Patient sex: M
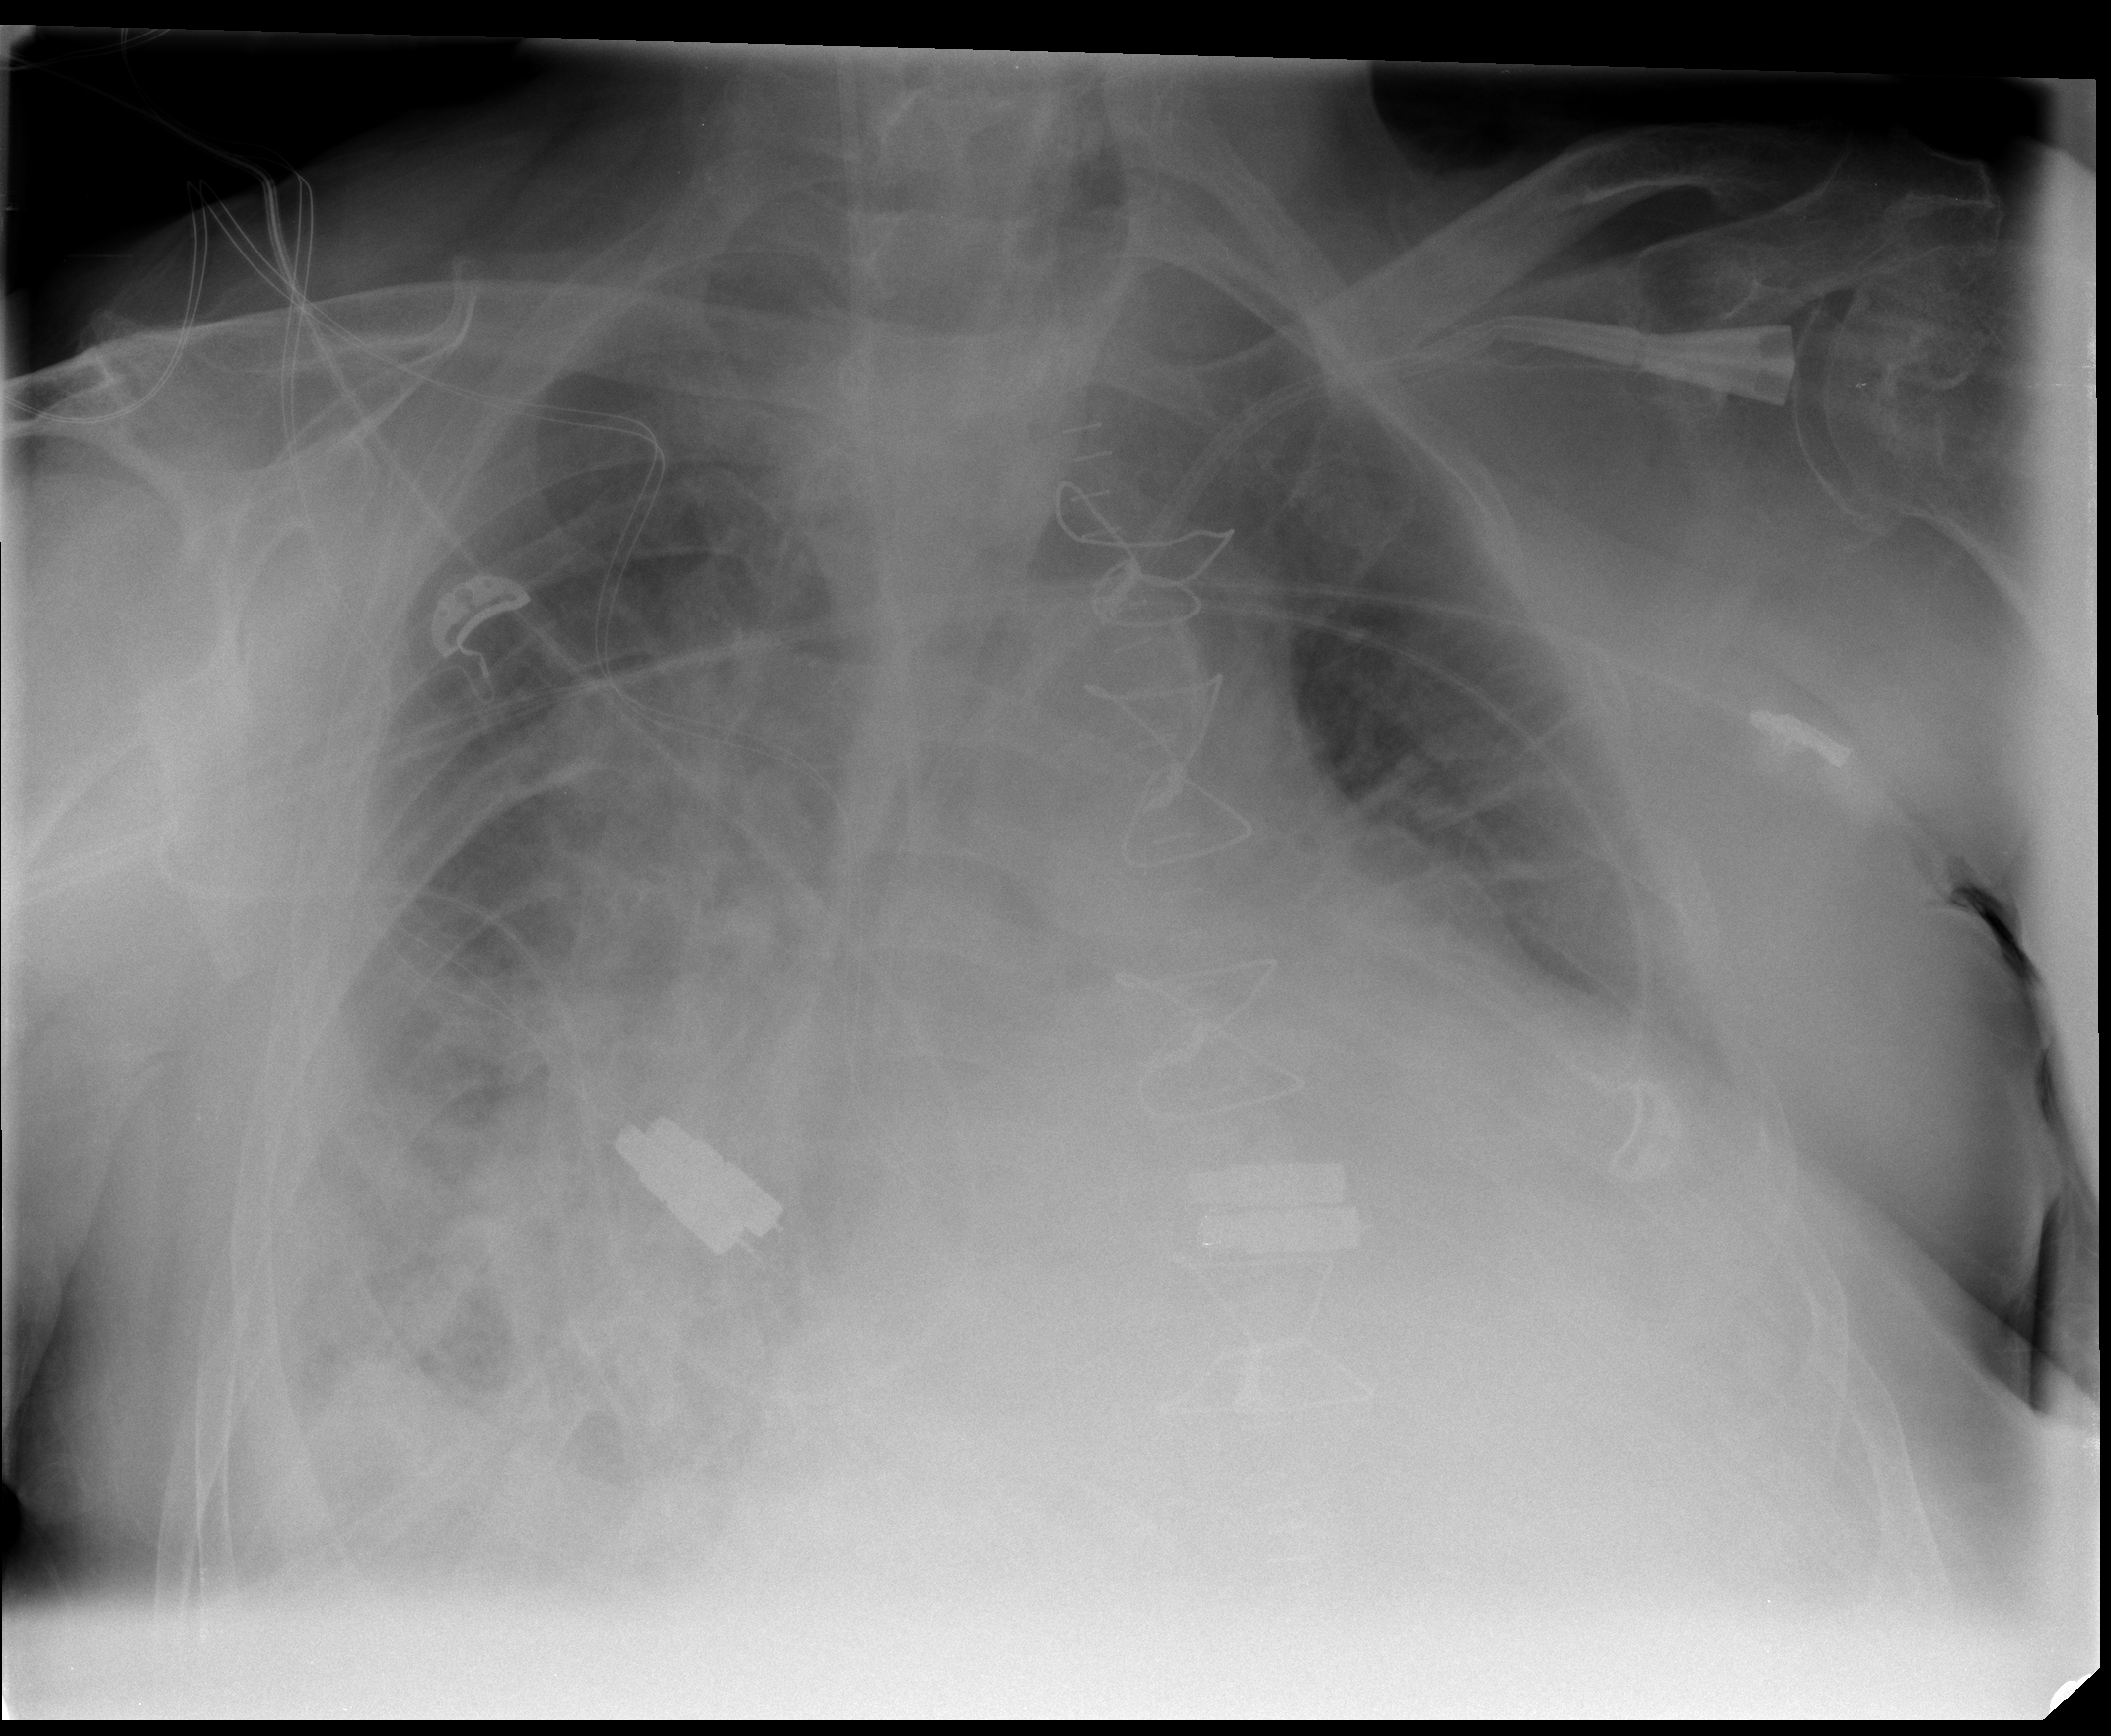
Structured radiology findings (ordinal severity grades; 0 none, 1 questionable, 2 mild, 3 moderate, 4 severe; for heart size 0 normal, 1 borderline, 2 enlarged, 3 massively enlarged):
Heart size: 3
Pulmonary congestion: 3
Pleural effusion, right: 2
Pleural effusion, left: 2
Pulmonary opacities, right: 3
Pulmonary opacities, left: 1
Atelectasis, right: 2
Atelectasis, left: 2